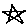
Label: star